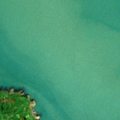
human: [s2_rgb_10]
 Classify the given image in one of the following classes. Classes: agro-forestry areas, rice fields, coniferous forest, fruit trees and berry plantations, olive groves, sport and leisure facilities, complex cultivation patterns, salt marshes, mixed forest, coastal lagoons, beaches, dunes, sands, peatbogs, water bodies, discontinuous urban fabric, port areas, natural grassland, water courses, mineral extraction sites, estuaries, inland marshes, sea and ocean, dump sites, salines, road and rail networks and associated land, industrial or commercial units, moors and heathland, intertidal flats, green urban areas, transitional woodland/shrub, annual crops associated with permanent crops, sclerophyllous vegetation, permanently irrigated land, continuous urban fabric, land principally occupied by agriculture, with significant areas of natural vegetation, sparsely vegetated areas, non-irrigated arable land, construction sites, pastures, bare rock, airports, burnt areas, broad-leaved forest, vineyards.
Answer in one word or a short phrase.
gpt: discontinuous urban fabric, sport and leisure facilities, sea and ocean